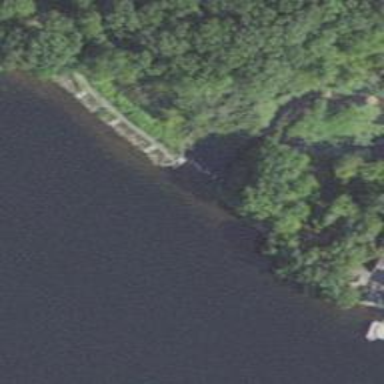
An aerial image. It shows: Weir along the waterway.